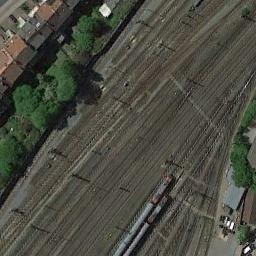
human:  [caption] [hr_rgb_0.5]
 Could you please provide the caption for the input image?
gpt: The railway is next to some trees and houses .

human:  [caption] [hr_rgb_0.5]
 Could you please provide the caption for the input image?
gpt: These railways are flanked by some trees and buildings and two trains are on the railways .

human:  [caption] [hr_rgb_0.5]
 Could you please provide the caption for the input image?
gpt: There are a few trains on the railway .

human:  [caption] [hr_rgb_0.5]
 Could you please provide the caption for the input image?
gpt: There are two trains passing by in the picture .

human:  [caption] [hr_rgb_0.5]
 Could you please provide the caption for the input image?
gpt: There are some green trees and buildings beside the railway .